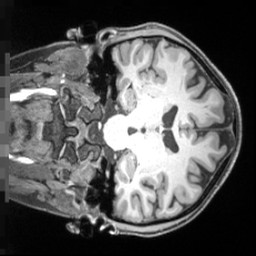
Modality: T1w
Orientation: coronal
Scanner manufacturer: siemens
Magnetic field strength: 3 T
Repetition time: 2.55 s